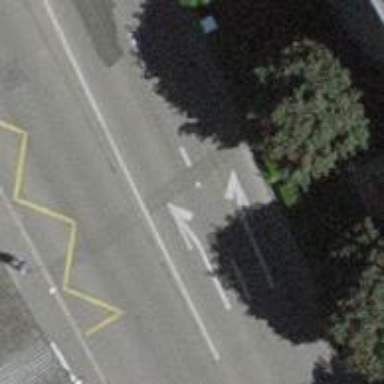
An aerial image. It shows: Bus stop with designated stop position for public transport.